Aerial crown-view tile of a tropical tree (Barro Colorado Island, Panama), acquired 20250512:
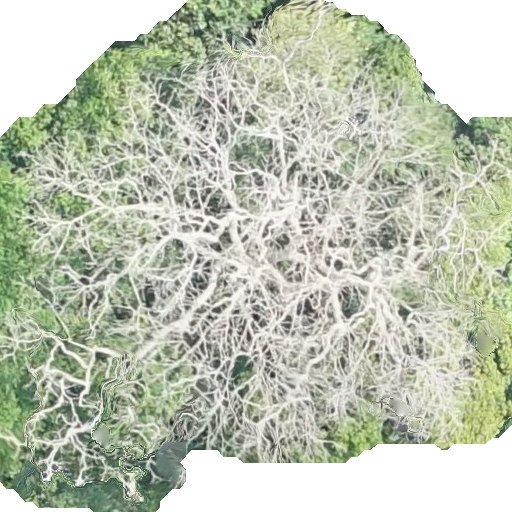
Species: Dipteryx oleifera
GBIF accepted scientific name: Dipteryx oleifera
Crown area: 342.312 m²